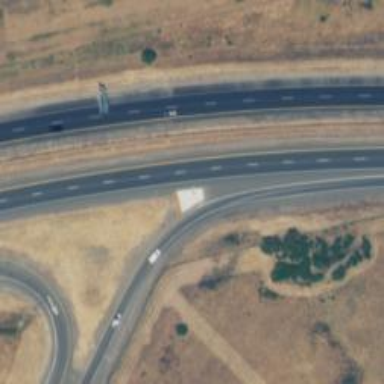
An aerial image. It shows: Motorway link.